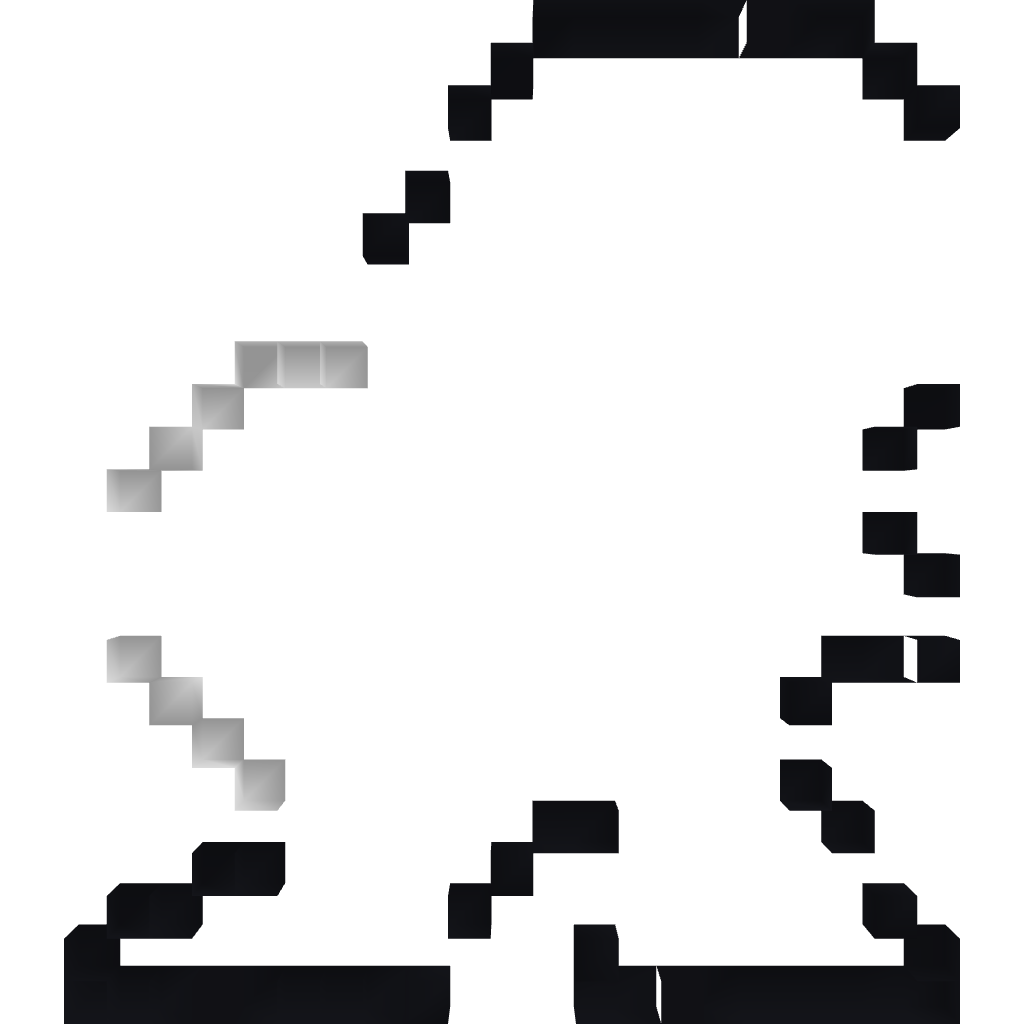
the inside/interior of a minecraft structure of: Ryu (Street Fighter x Mega Man)